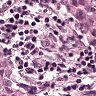
Metastatic tissue present: yes